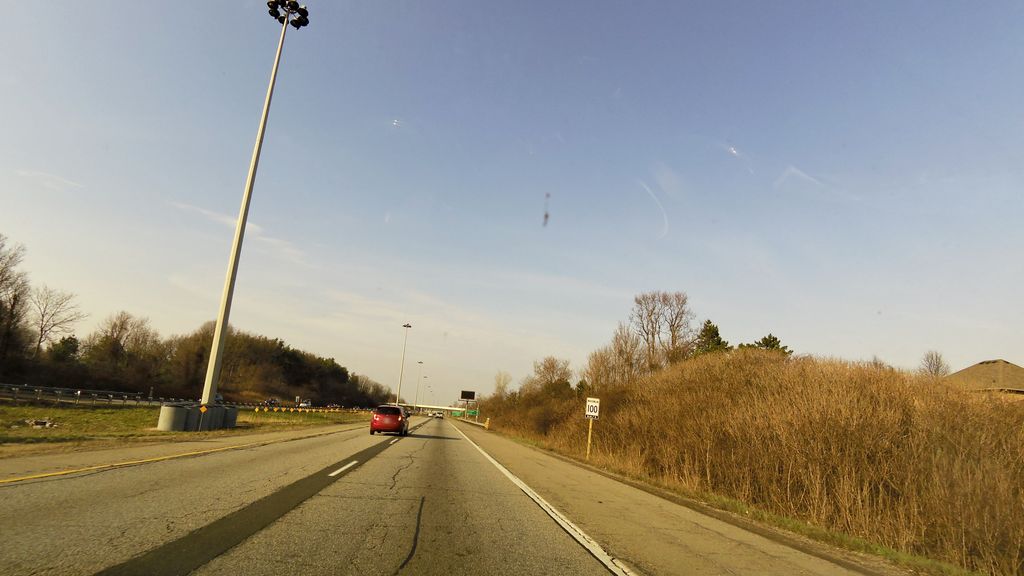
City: hamilton